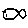
Label: fish